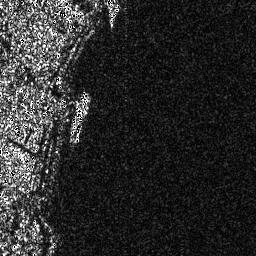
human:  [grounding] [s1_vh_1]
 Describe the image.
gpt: In the satellite image, there is  <ref>1 medium ship </ref> <box>[[25, 34, 35, 55, 0]]</box> located at center.